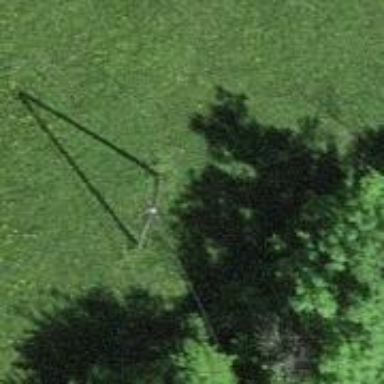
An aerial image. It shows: Power pole.